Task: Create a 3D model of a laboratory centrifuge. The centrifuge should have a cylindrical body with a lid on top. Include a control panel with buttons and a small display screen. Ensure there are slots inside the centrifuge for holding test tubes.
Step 86:
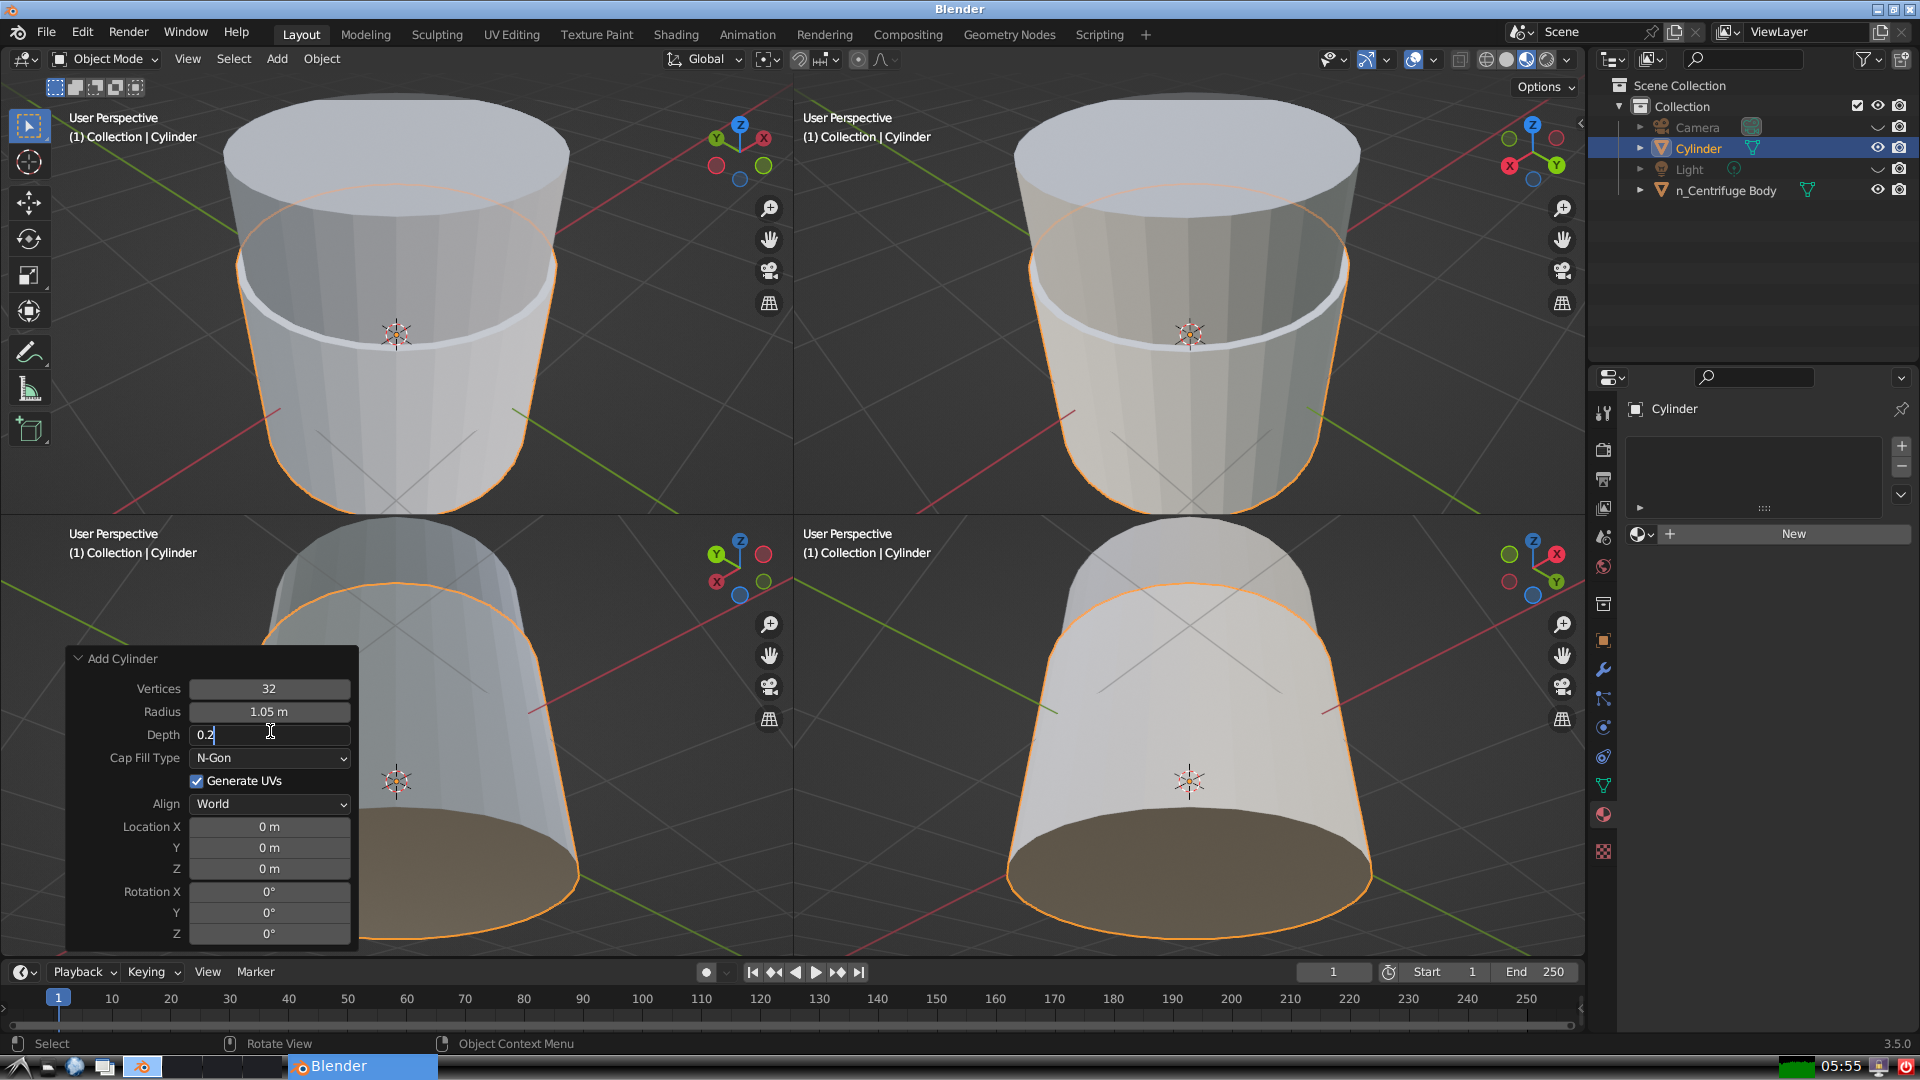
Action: {"key_press": ['Return']}